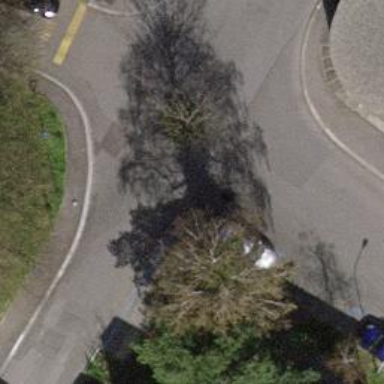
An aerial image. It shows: Asphalt road in living street.